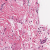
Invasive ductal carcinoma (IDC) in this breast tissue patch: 0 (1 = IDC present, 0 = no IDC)